Question: I'm trying to make fixed 100% but with a little frame around.
I just cant get it right, the frame would appear EITHER top/ bottom, or left/ right, but not from both sides...
Here's what I've got so far:
'''
div.all_reviews{
background: url(../design/trans-gr.png);
position:fixed;
width:100%;
height:100%;
z-index:12500;
padding:15px;
}
div.wrap1{
width:100%;
height:100%;
background-color:#00AEEF;
}
'''

, This is what I've gotten to so far:
<URL>
'''
div.all_reviews{
background: url(../design/trans-gr.png);
position:fixed;
width:100%;
height:100%;
z-index:12500;
overflow:auto;
}
div.wrap1{
display: block;
position:absolute;
height:auto;
width:100%;
min-width:962px;
bottom:6px;
top:6px;
left:0px;
right:0px;
}
div.wrap2{
margin:0px auto;
max-width:960px;
height:100%;
position:relative;
overflow:visible;
}
div.wrap3{
overflow:hidden;
height:auto;
min-height:100%;
width:100%;
position:absolute;
background-color: #FFF;
}
'''
Again, it works perfectly with scrolling - ie,. I've made it scroll the whole thing, rather than what's inside the wraps.
However if I scroll it down, the padding at the bottom vanishes for some reason.
if I put overflow auto to the inner containers instead, then it would sort of 'fix' it, but they would have very ugly scrollbars in the middle of the screen- which I don't want.
HTML:
'''
<div class="all_reviews">
<div class="wrap1">
<div class="wrap2">
<div class="wrap3">
(BLA)
</div>
</div>
</div>
</div>
</div>
'''
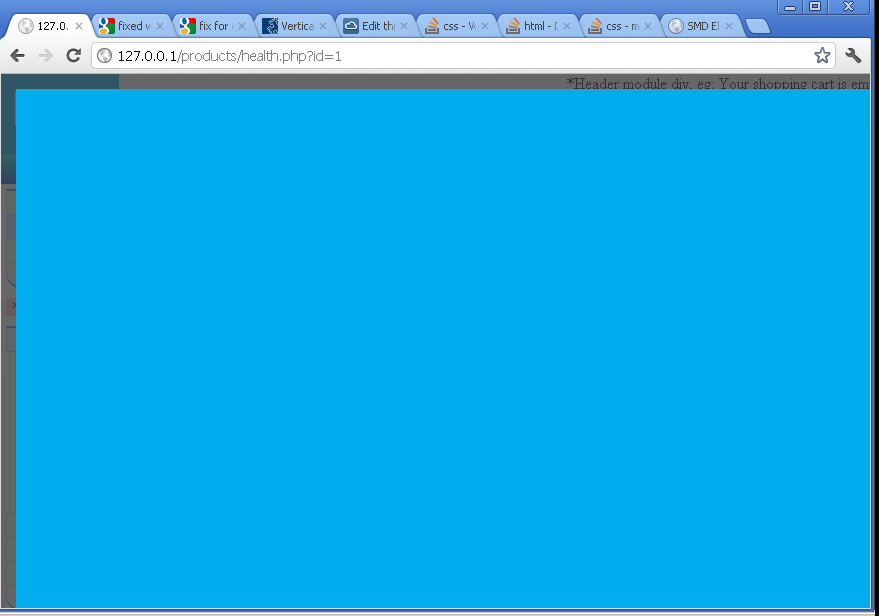
Answer: '''
<div class="all_reviews">
<div class="wrap1">
<div class="wrap2">
<div class="wrap3">
/8Content/8
</div>
</div>
</div>
</div>
all_reviews{
background: url(../design/trans-gr.png);
position:fixed;
width:100%;
height:100%;
z-index:12500;
display:none;
}
div.wrap1{
display: block;
position:absolute;
height:auto;
width:100%;
bottom:25px;
top:5px;
left:-10px;
right:0px;
}
div.wrap2{
margin:0px auto;
width:100%;
max-width:940px;
min-height:100%;
position:relative;
}
div.wrap3{
overflow:auto;
height:100%;
width:100%;
position:absolute;
background-color: #FFF;
border:5px solid #CCC;
padding:5px;
}
'''
Note to undo display : none with a script, and make the body fixed with overflow:hidden, so it doesn't scroll along the way on the background.